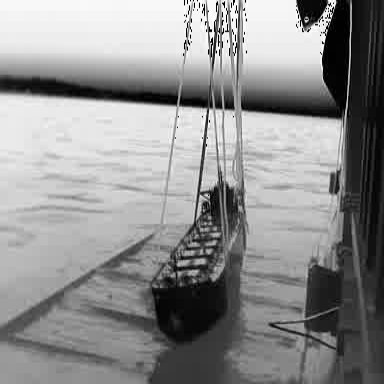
There is a liner in the infrared image.